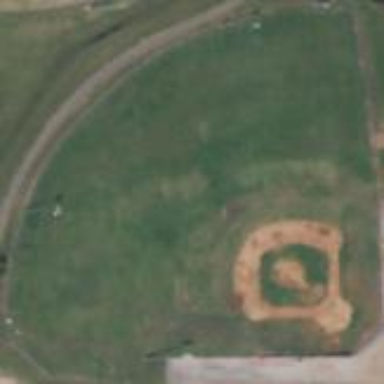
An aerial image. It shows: Baseball pitch for leisure and sports activities.